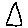
Label: triangle